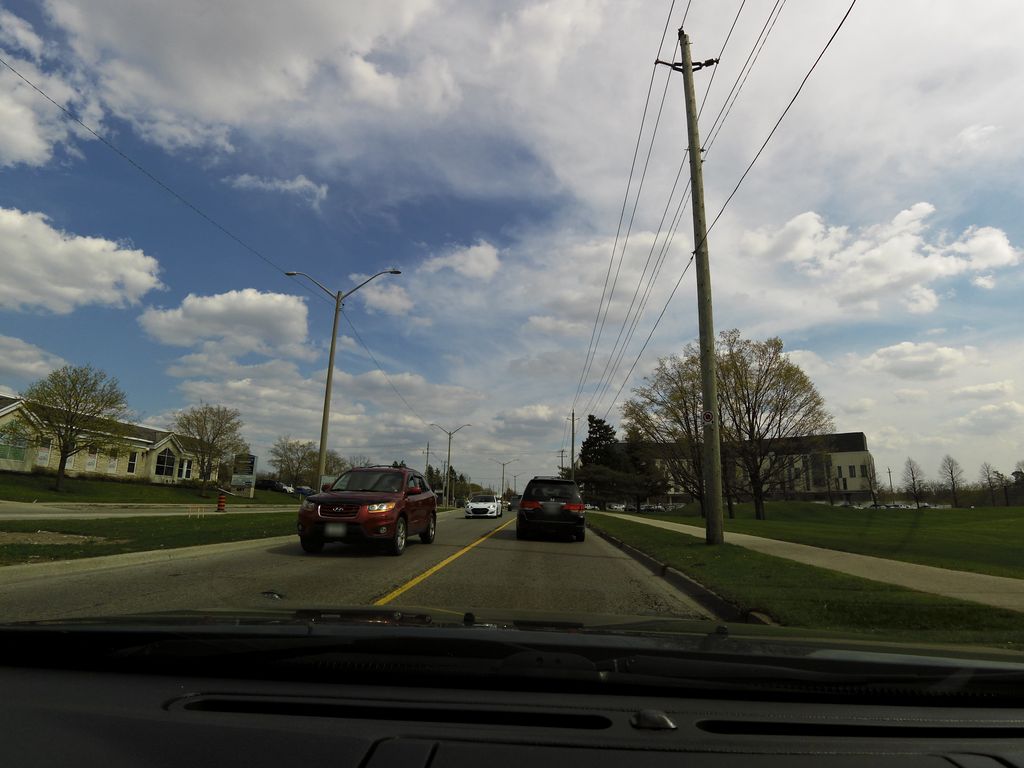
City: kitchener-waterloo